Question: I am having an issue ending threads once my program my has finished. I run a threaded clock object and it works perfectly but I need to end all threads when the time '==' one hour that bit seems to work I just need to know how to end them. Here is an example of the code I have and this is the only thing that runs in the run method apart from one int defined above this code.
'''
@Override
public void run()
{
int mins = 5;
while(clock.getHour() != 1)
{
EnterCarPark();
if(clock.getMin() >= mins)
{
System.out.println("Time: " + clock.getTime() + " " + entryPoint.getRoadName() + ": " + spaces.availablePermits() + " Spaces");
mins += 5;
}
}
}
'''
But when you keep watching the threads that are running in the debug mode of netbeans they keep running after an hour has passed not sure how to fix this. I have tried the interrupt call but it seems to do nothing.

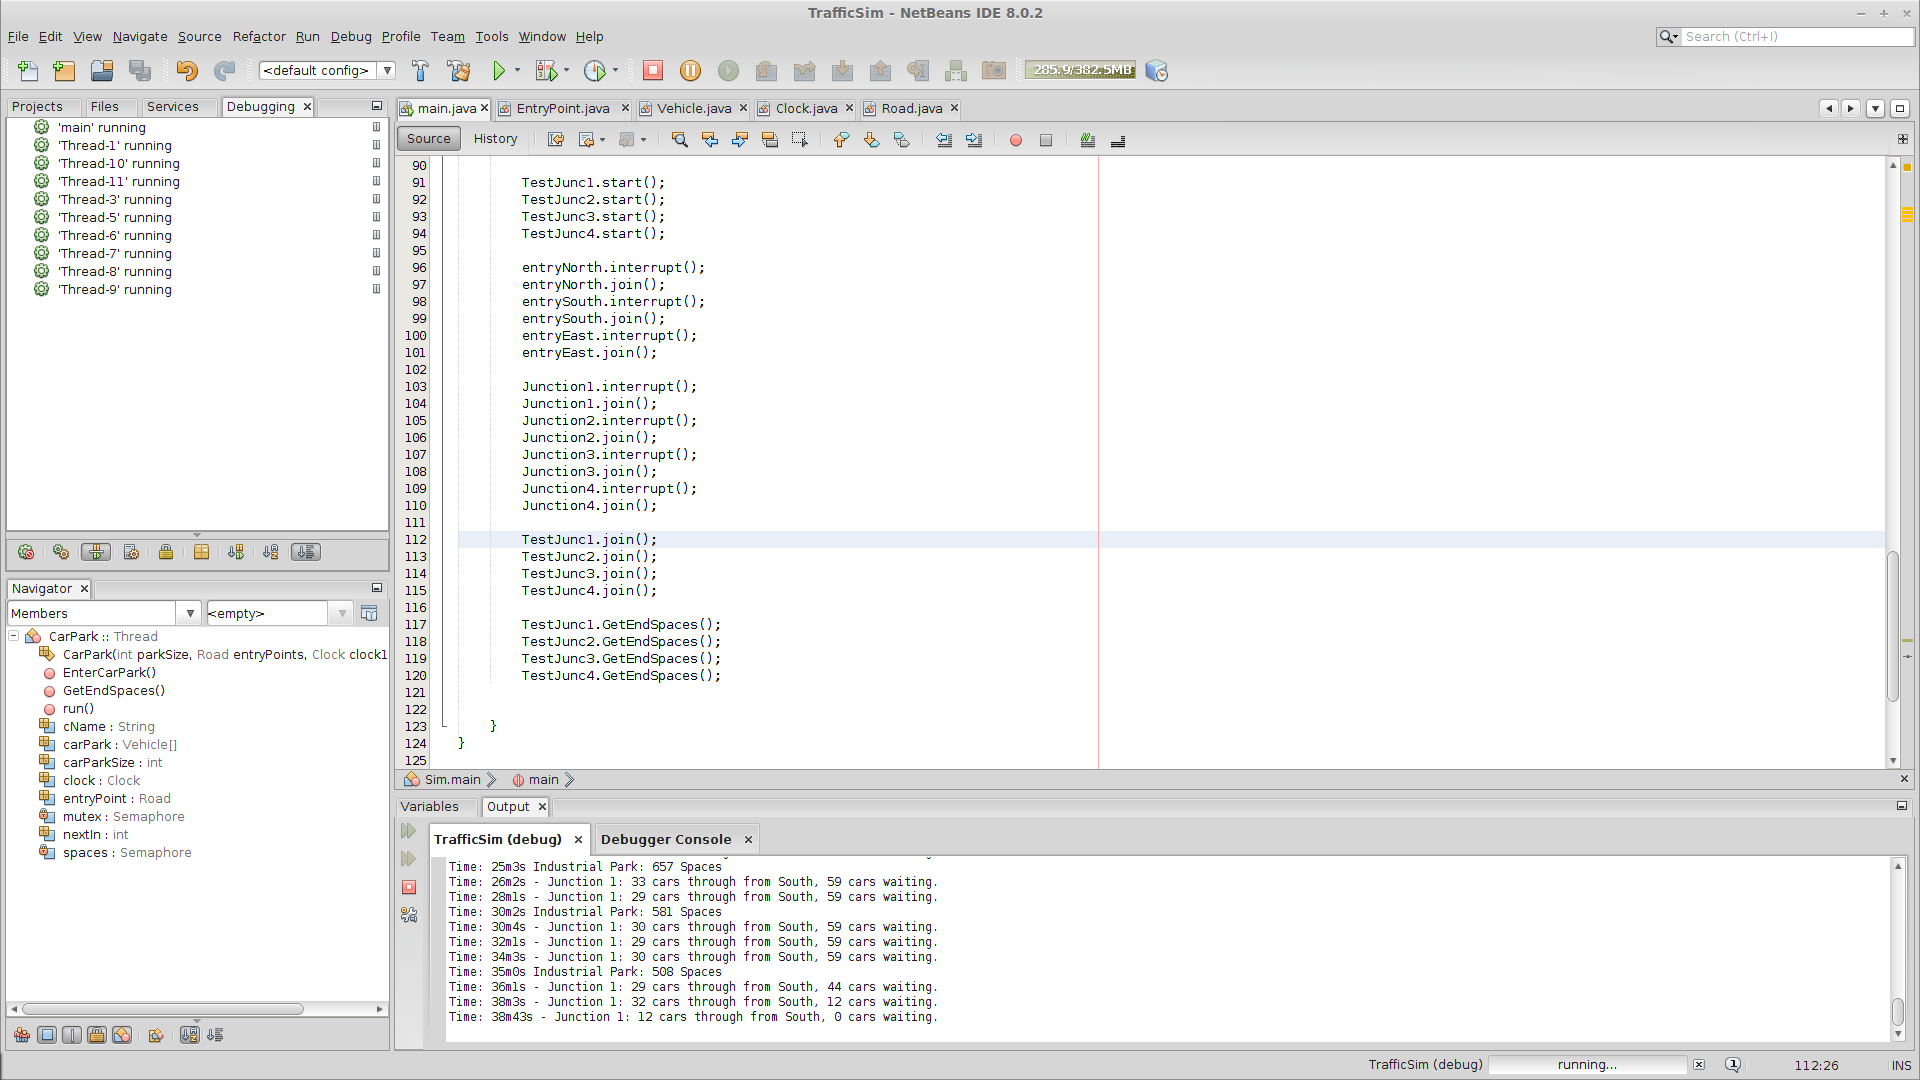
Answer: There are two ways to stop a thread in a nice way, and one in an evil way.
For all you need access to the object of the thread (or in the first case a Runnable class that is executed on that thread).
So your first task is to make sure you can access a list of all threads you want to stop. Also notice that you need to make sure you are using threadsafe communication when dealing with objects used by several threads!
Now you have the following options
## Interrupt mechanisme
Call 'Thread.interrupt()' on each thread. This will throw an 'InterruptedException' on the thread if you are in a blocking function. Otherwise it will only set the <URL> to the 'InterruptedException', so it could be more prone to bugs.
## isRunning flag
Have a boolean 'isRunning' in your thread. The while loop calls a function 'stopRunning()' that sets this boolean to false. In your thread you periodically read this boolean and stop execution when it is set to false.
This boolean needs to be threadsafe, this could be done by making it 'volatile' (or using 'synchronized' locking).
This also works well when you have a 'Runnable', which is currently the advised way of running tasks on Threads (because you can easily move 'Runnables' to 'Threadpools' etc.
## Stop thread (EVIL)
A third and and deprecated way is to call <URL>. This is very unsafe and will likely lead to unexpected behavior, don't do this!